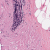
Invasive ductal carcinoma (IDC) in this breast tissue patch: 0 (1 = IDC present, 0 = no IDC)